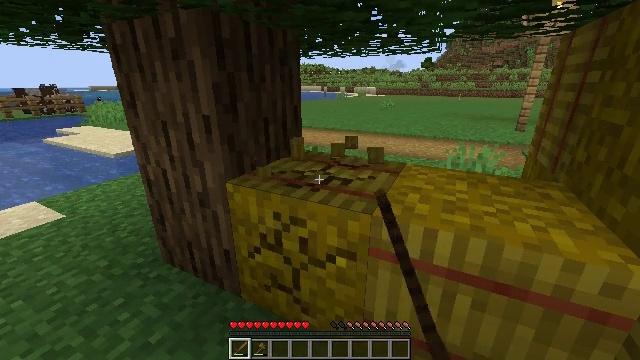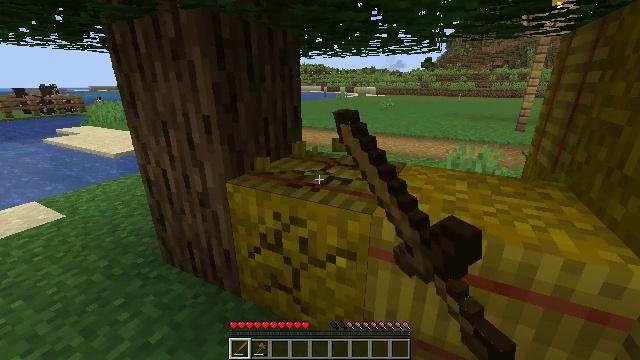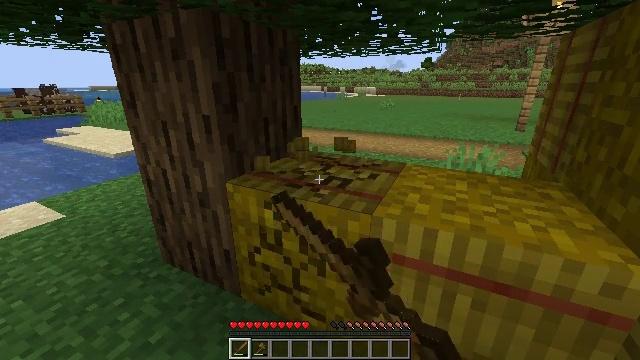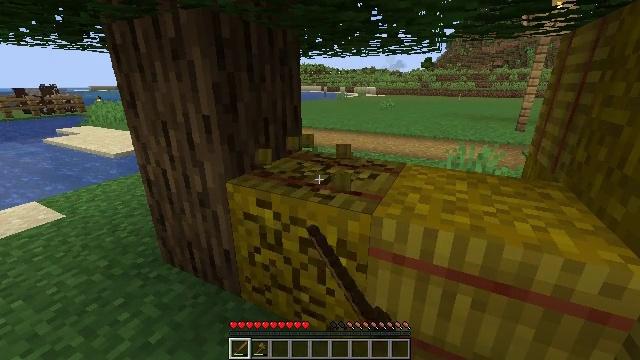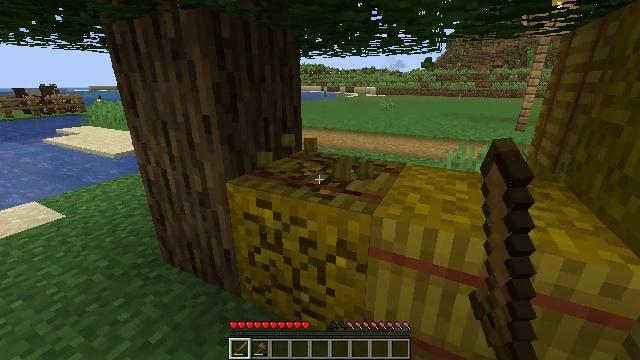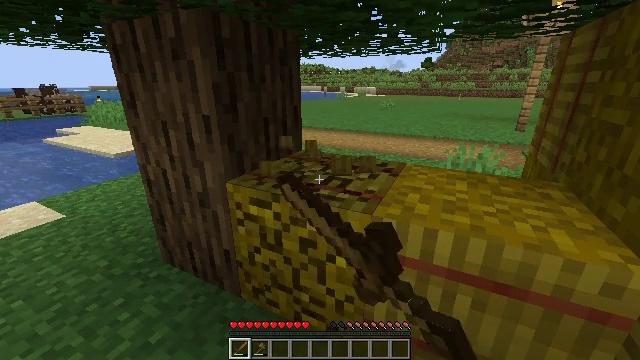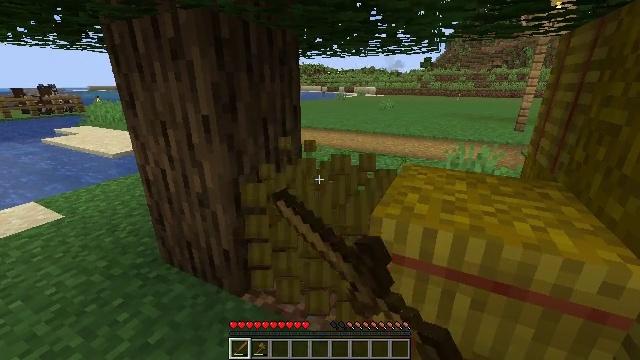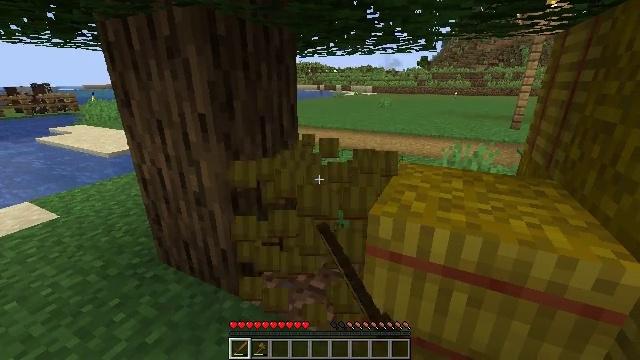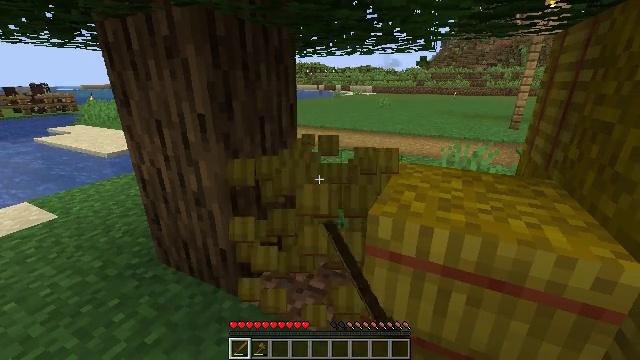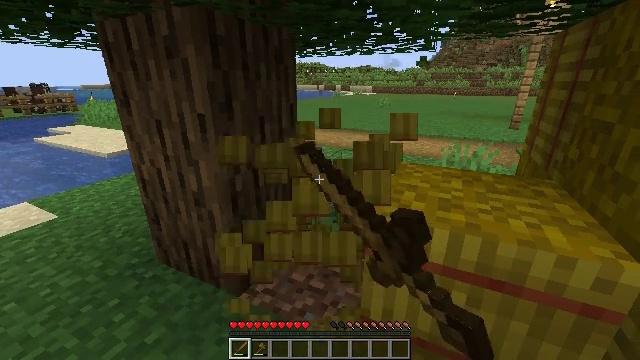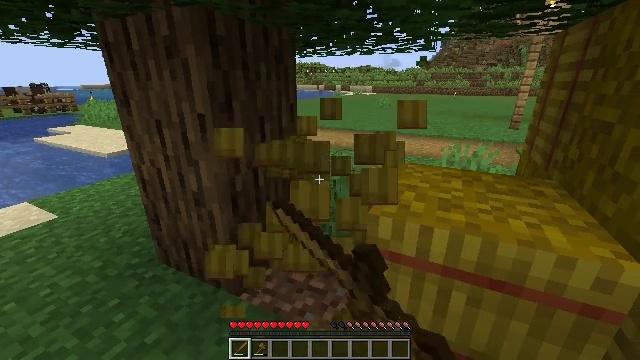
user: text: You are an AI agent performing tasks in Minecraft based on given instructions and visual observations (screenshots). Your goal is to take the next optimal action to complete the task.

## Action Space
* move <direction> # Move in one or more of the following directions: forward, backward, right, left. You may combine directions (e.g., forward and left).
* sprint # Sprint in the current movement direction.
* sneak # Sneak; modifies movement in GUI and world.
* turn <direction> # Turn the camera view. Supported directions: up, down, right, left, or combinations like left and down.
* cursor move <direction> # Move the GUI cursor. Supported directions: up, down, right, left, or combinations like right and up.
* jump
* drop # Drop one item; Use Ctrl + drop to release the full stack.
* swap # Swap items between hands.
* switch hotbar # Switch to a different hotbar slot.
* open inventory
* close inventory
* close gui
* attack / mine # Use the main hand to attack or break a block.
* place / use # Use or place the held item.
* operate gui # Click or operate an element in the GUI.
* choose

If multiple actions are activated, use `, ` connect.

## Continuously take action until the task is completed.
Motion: motion action
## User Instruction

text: Attack the hay block to get hay.
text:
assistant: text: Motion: attack / mine
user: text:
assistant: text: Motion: attack / mine
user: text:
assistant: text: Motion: attack / mine
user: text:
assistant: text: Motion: attack / mine
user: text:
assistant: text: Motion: attack / mine
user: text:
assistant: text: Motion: attack / mine
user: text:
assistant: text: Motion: attack / mine
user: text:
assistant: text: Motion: attack / mine
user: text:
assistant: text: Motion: attack / mine
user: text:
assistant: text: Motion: attack / mine
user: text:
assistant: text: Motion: attack / mine